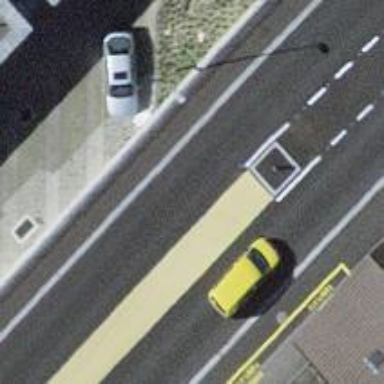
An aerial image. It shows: Uncontrolled road crossing.